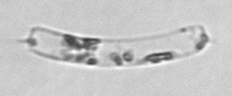
Label: Guinardia_striata